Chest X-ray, AP view. Patient: 49 years old, sex M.
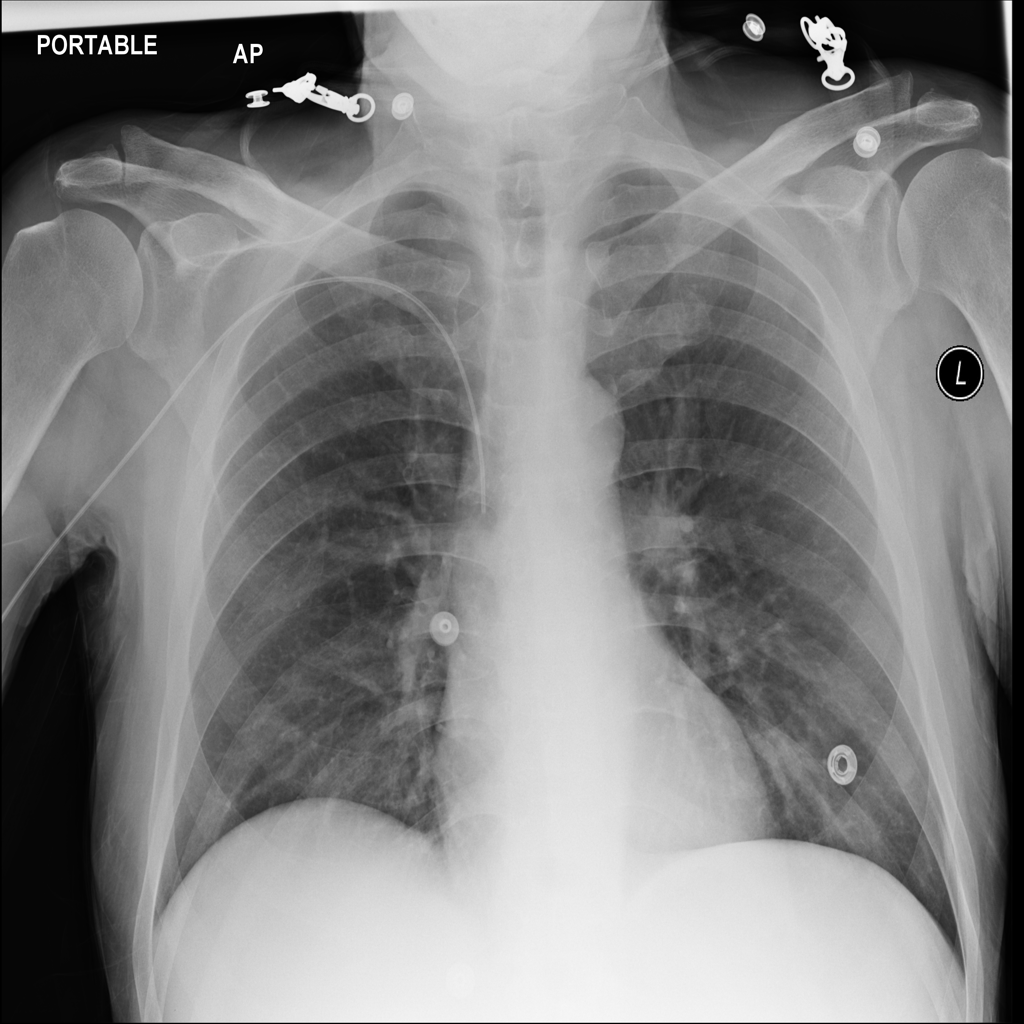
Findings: No Finding